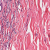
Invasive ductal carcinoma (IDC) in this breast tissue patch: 0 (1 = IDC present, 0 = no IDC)